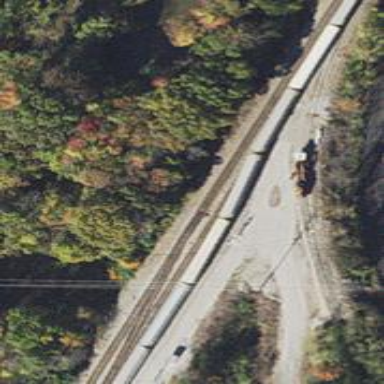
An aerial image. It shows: Railway track.